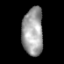
Tissue: prostate
Cell type: Fibroblasts
Senescence score: 0.7289
Nuclear area (px): 976
Mean DAPI intensity: 160